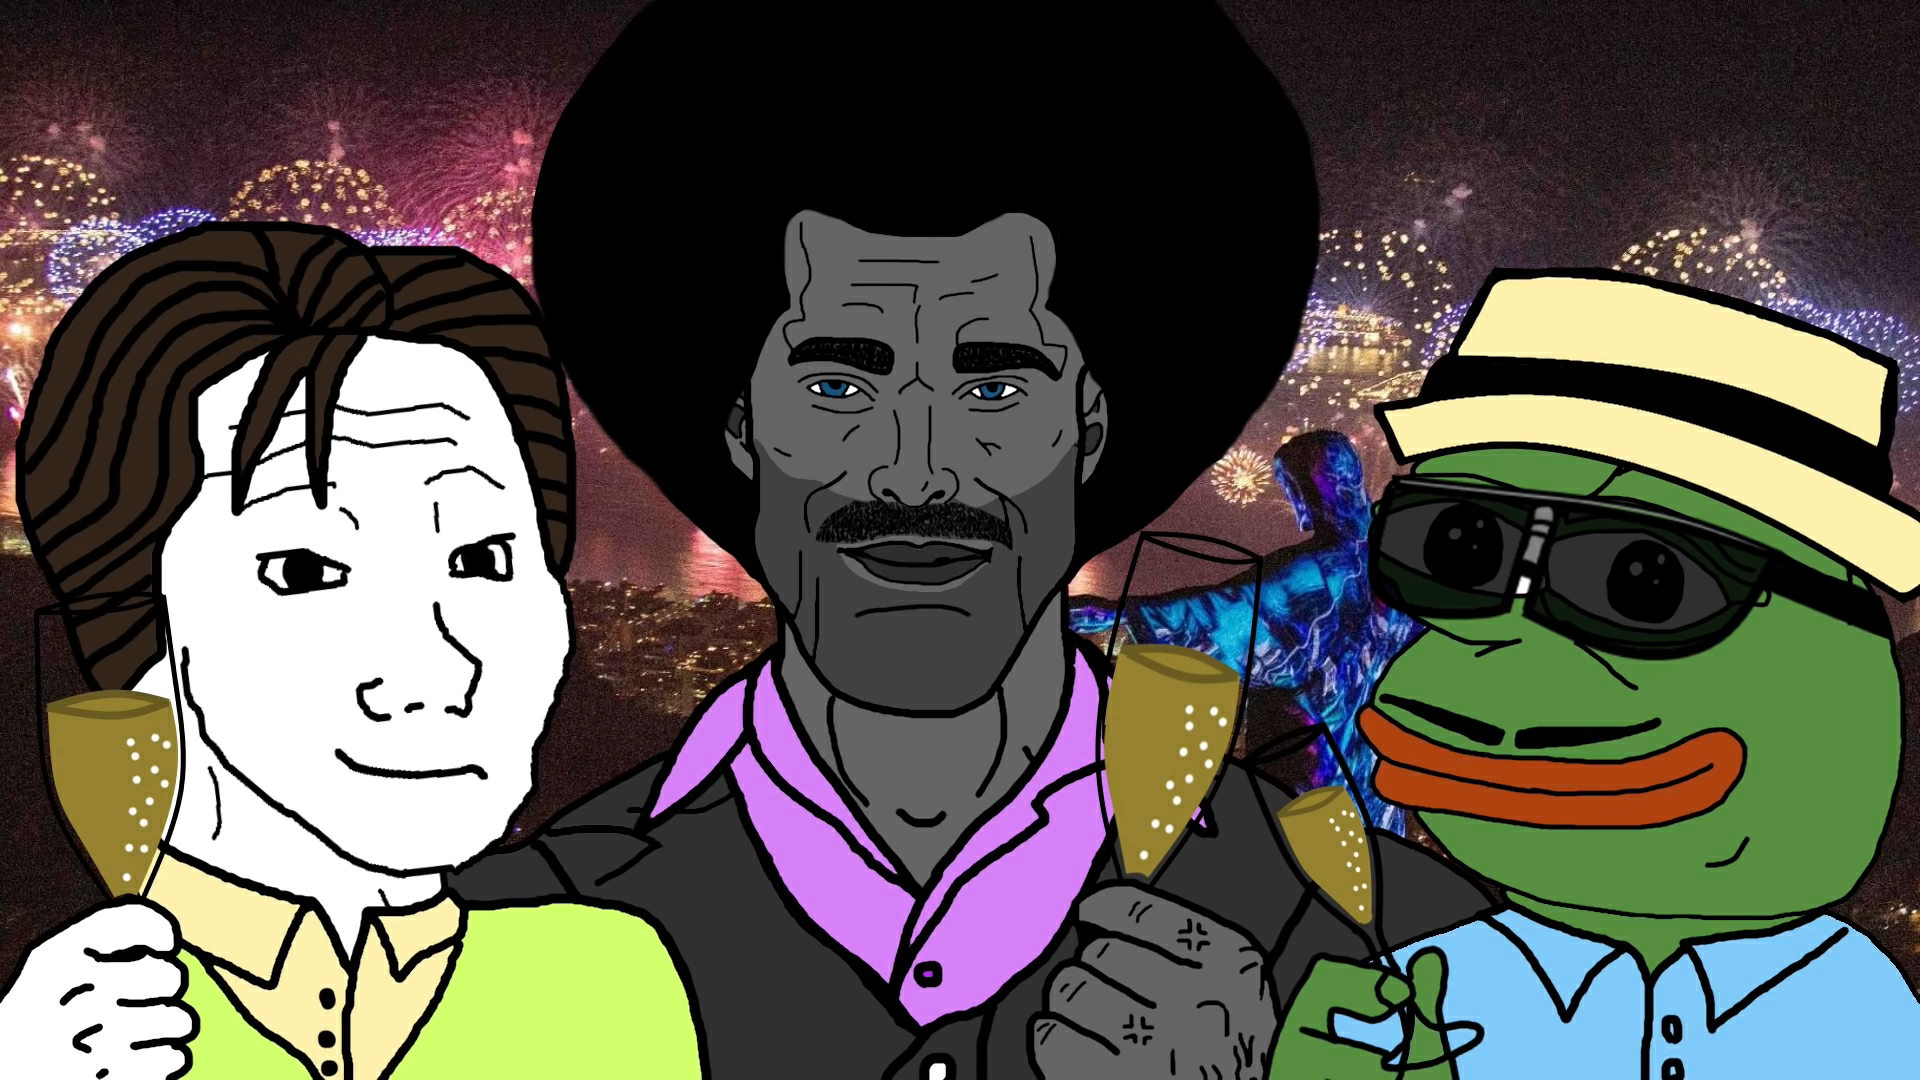
Label: 5_Grey_Chad